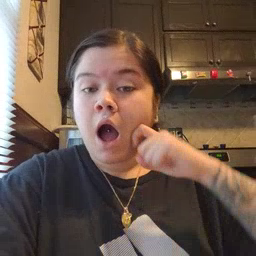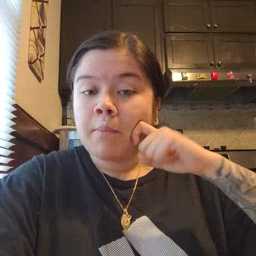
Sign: apple